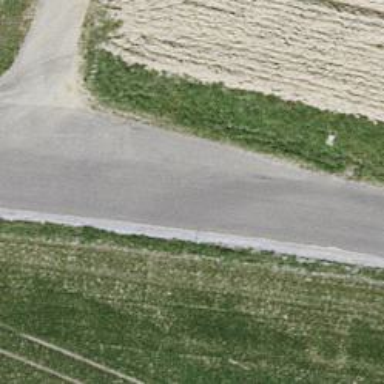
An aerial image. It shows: Tertiary road.